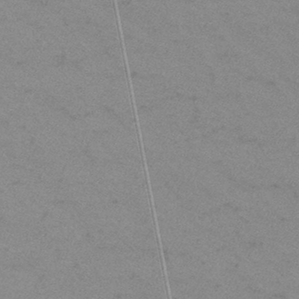
Label: frost